Interaction volume radius: 5 \u00c5
Interaction volume height: 10 \u00c5
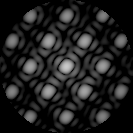
Disorder parameter: 0.07172